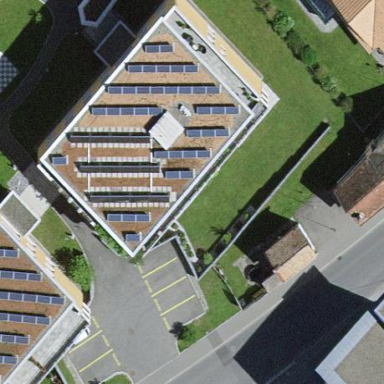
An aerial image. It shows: Building with flat orange roof.